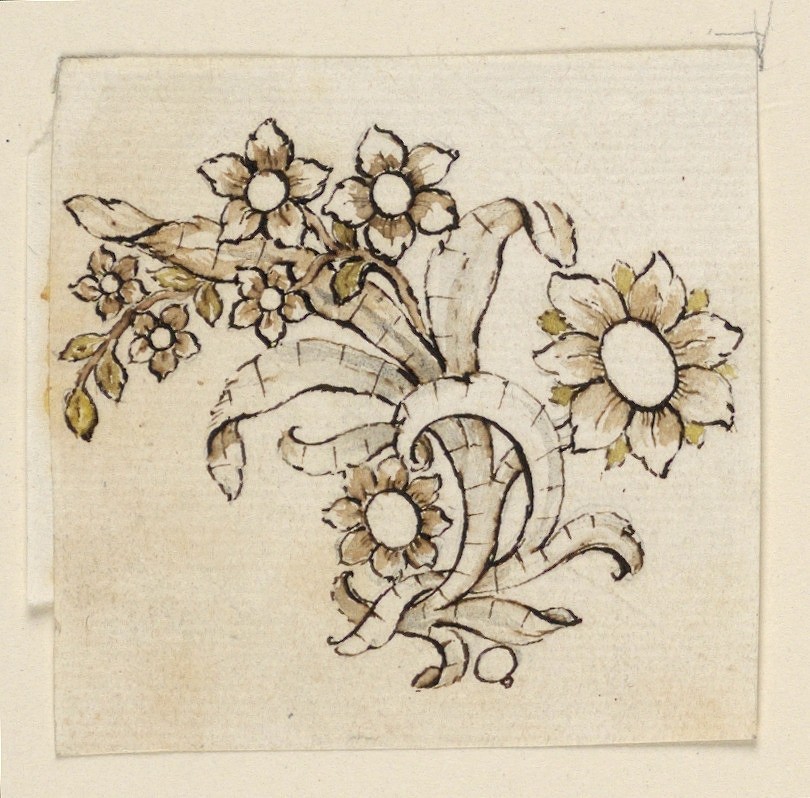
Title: Design for a Brooch
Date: mid- 18th century
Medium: Pen and sepia ink, brush and olive watercolor on paper
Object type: Drawing
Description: Jewelry design for a brooch. A flower branch with an interlaced ribbon. A big blossom is at right, smaller blossoms on vine at upper and lower left.